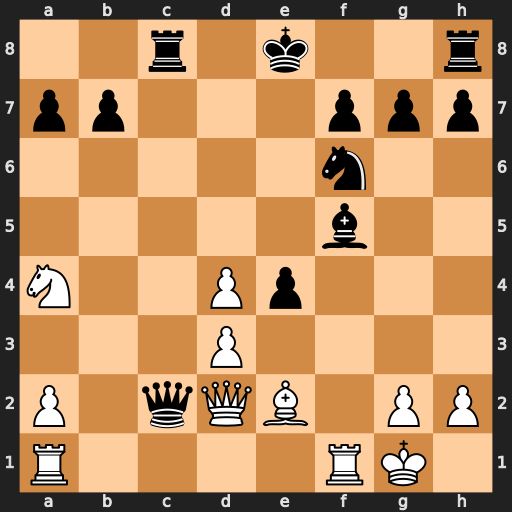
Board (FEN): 2r1k2r/pp3ppp/5n2/5b2/N2Pp3/3P4/P1qQB1PP/R4RK1
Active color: w
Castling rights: k
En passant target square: -
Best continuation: Qxc2 Rxc2 Bd1 Rc7 Rxf5